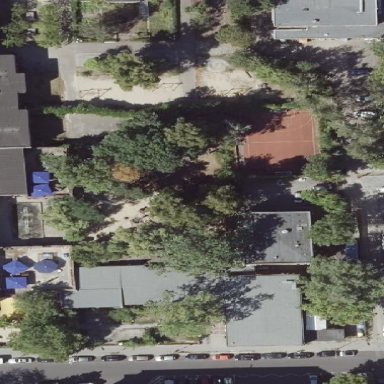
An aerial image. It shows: Community center.